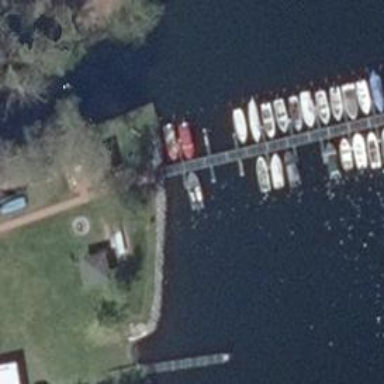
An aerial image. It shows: Man-made pier.